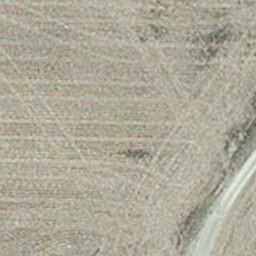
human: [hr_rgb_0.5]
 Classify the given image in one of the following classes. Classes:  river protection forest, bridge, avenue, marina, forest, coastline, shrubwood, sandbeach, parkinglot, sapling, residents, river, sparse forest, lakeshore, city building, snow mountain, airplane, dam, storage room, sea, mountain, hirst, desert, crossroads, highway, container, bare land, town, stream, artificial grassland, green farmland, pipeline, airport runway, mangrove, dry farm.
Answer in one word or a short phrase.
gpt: dry farm